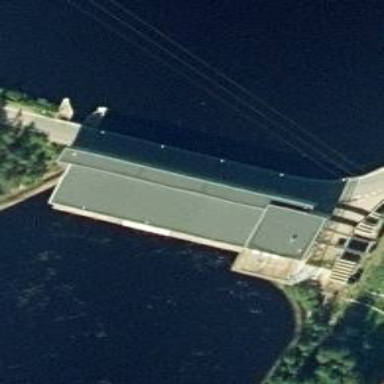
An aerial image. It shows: Hydro power generator.